Question: Is it possible to create a textfield like this with just pure CSS?

I'm at this point (SASS Code):
'''
input[type="text"]
:background url(../../img/input_text_bg.png) repeat-x
:border-color light-grey
:width 210px
:height 30px
:-moz-border-radius 4px
:-webkit-border-radius 4px
:margin-top 20px
:margin-left 40px
:color $dark-grey
'''
as you can see i still use a background-image, is it to replace it with some gradient?
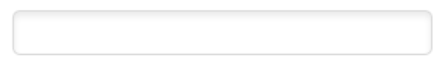
Answer: Try this CSS for gradient background.
'''
background-image: linear-gradient(top, rgb(240,240,240) 10%, rgb(255,255,255) 58%);
background-image: -o-linear-gradient(top, rgb(240,240,240) 10%, rgb(255,255,255) 58%);
background-image: -moz-linear-gradient(top, rgb(240,240,240) 10%, rgb(255,255,255) 58%);
background-image: -webkit-linear-gradient(top, rgb(240,240,240) 10%, rgb(255,255,255) 58%);
background-image: -ms-linear-gradient(top, rgb(240,240,240) 10%, rgb(255,255,255) 58%);
background-image: -webkit-gradient(
linear,
right top,
right bottom,
color-stop(0.1, rgb(240,240,240)),
color-stop(0.58, rgb(255,255,255))
);
'''